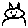
Label: cat